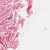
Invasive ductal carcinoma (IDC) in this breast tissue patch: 0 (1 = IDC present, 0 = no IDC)